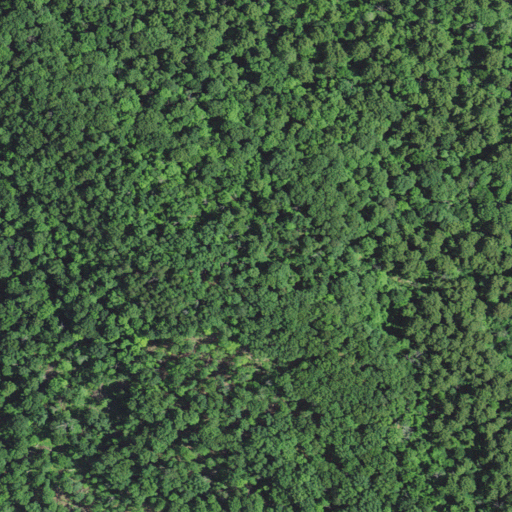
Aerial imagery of mountain in West Virginia named Cedar Knob containing only deciduous forest